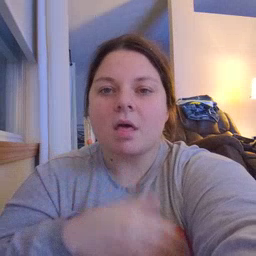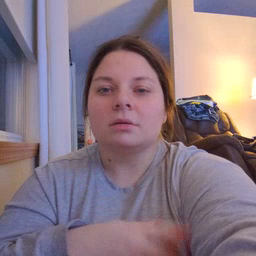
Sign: animal